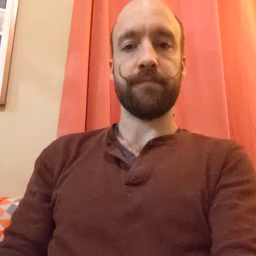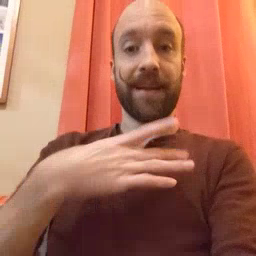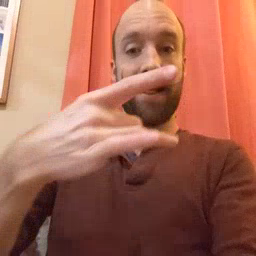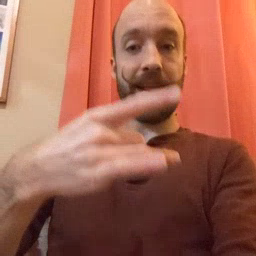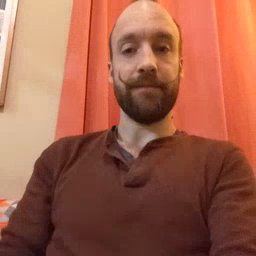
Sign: like